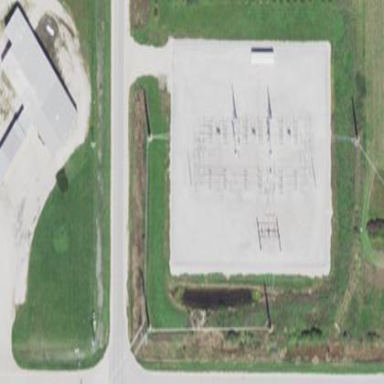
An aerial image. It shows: Outdoor substation at the transmission level.